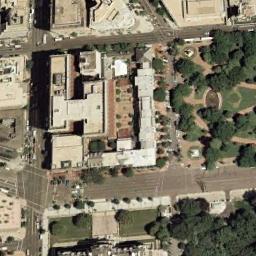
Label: palace